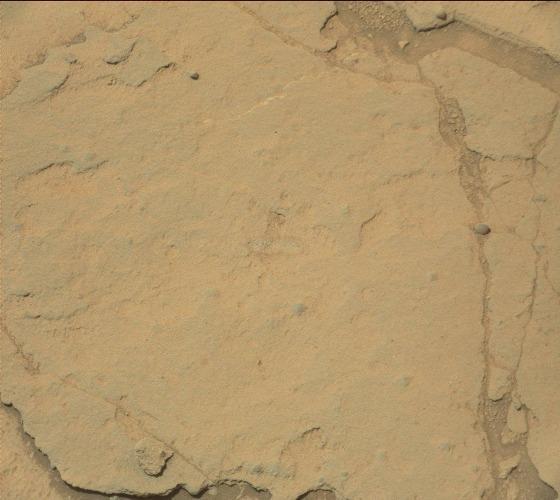
Terrain classes present: Bedrock, Gravel / Sand / Soil, Rock, Shadow